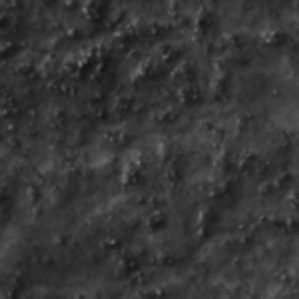
Label: frost